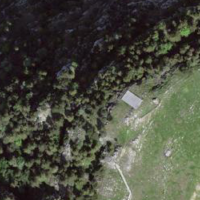
EUNIS habitat code: 44
Species observed at this site:
Primula veris